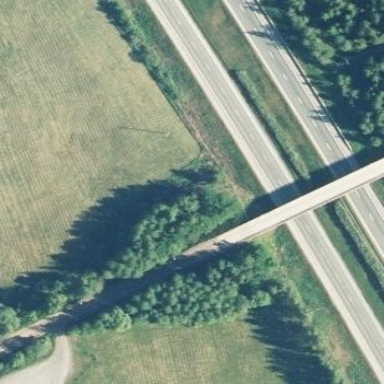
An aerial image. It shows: Beam bridge made by humans.